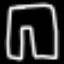
Label: pants